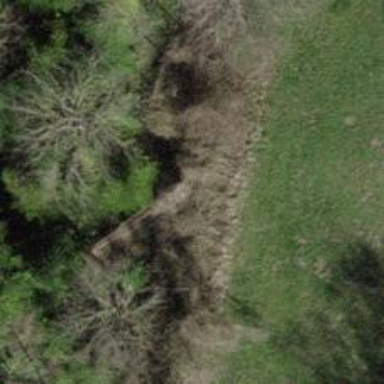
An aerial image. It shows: Hedge barrier.